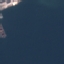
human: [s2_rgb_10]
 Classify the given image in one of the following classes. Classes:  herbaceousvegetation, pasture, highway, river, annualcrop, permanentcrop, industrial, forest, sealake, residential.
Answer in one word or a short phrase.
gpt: SeaLake